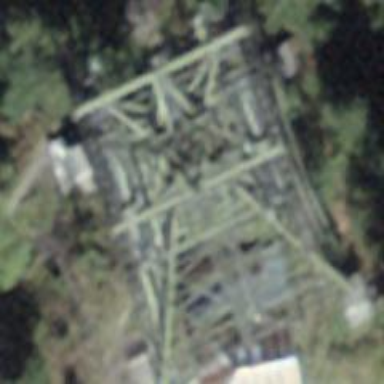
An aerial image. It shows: Pylon used for aerialway.